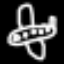
Label: airplane